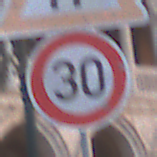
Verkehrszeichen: Geschwindigkeit30
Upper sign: EinseitigVerengteFahrbahnLinks
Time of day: SunriseSunset
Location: Outdoor (Urban)
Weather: Clear
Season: NotSpecified
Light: Natural